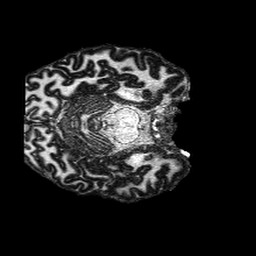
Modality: MP2RAGE
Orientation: axial